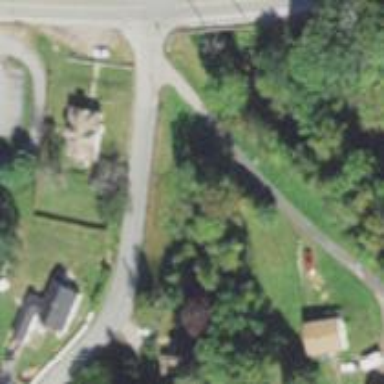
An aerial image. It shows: Residential driveway with embankment.